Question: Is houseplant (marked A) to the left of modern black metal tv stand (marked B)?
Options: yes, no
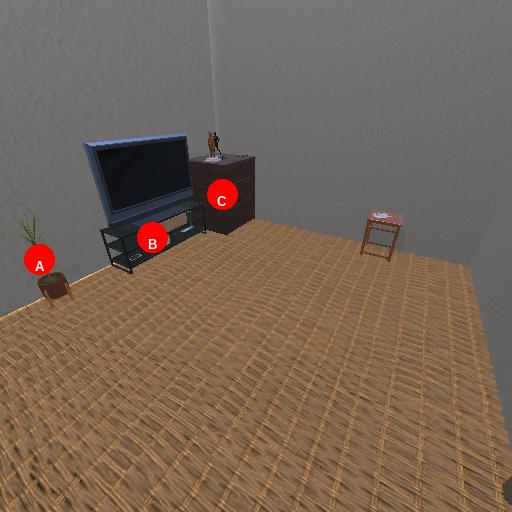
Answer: yes